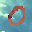
Label: 0